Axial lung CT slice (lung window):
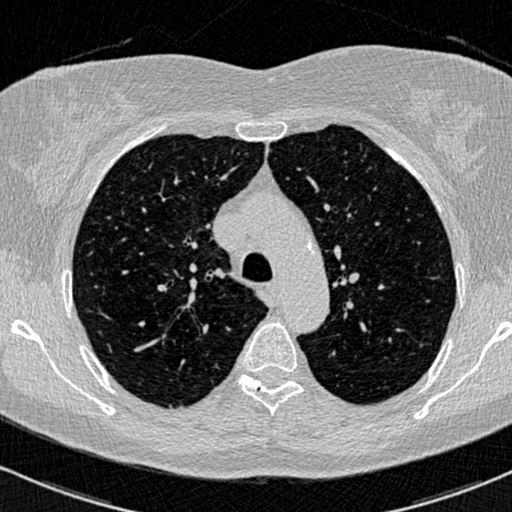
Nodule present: no